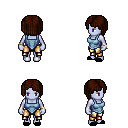
a pixel art fantasy rpg character, female body template, dark elf, purple skin, blue vest, gold greaves, brown pageboy hairstyle, bracelets, black slippers, four views (front, back, left, right), 2x2 character sprite sheet, small pixel art, hard edges, no anti-aliasing